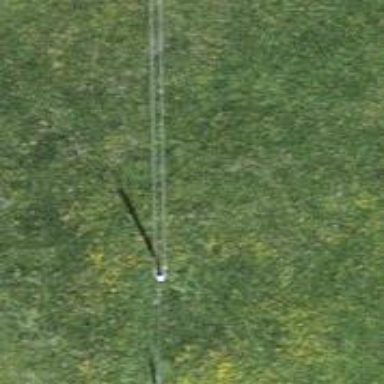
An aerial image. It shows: Power pole.